Question: I have installed VS 2013 Ultimate and installation has succeeded. But when I run it, just a white rectangle shows and nothing happens afterwards. A screen capture follows.

Has anybody encountered such a problem.
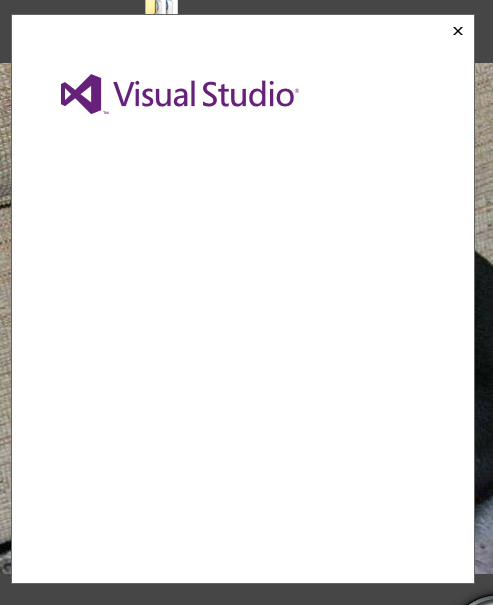
Answer: It seems it had conflicts with and somehow was blocking some network access. After uninstalling HTTP Debugger All of them work properly.